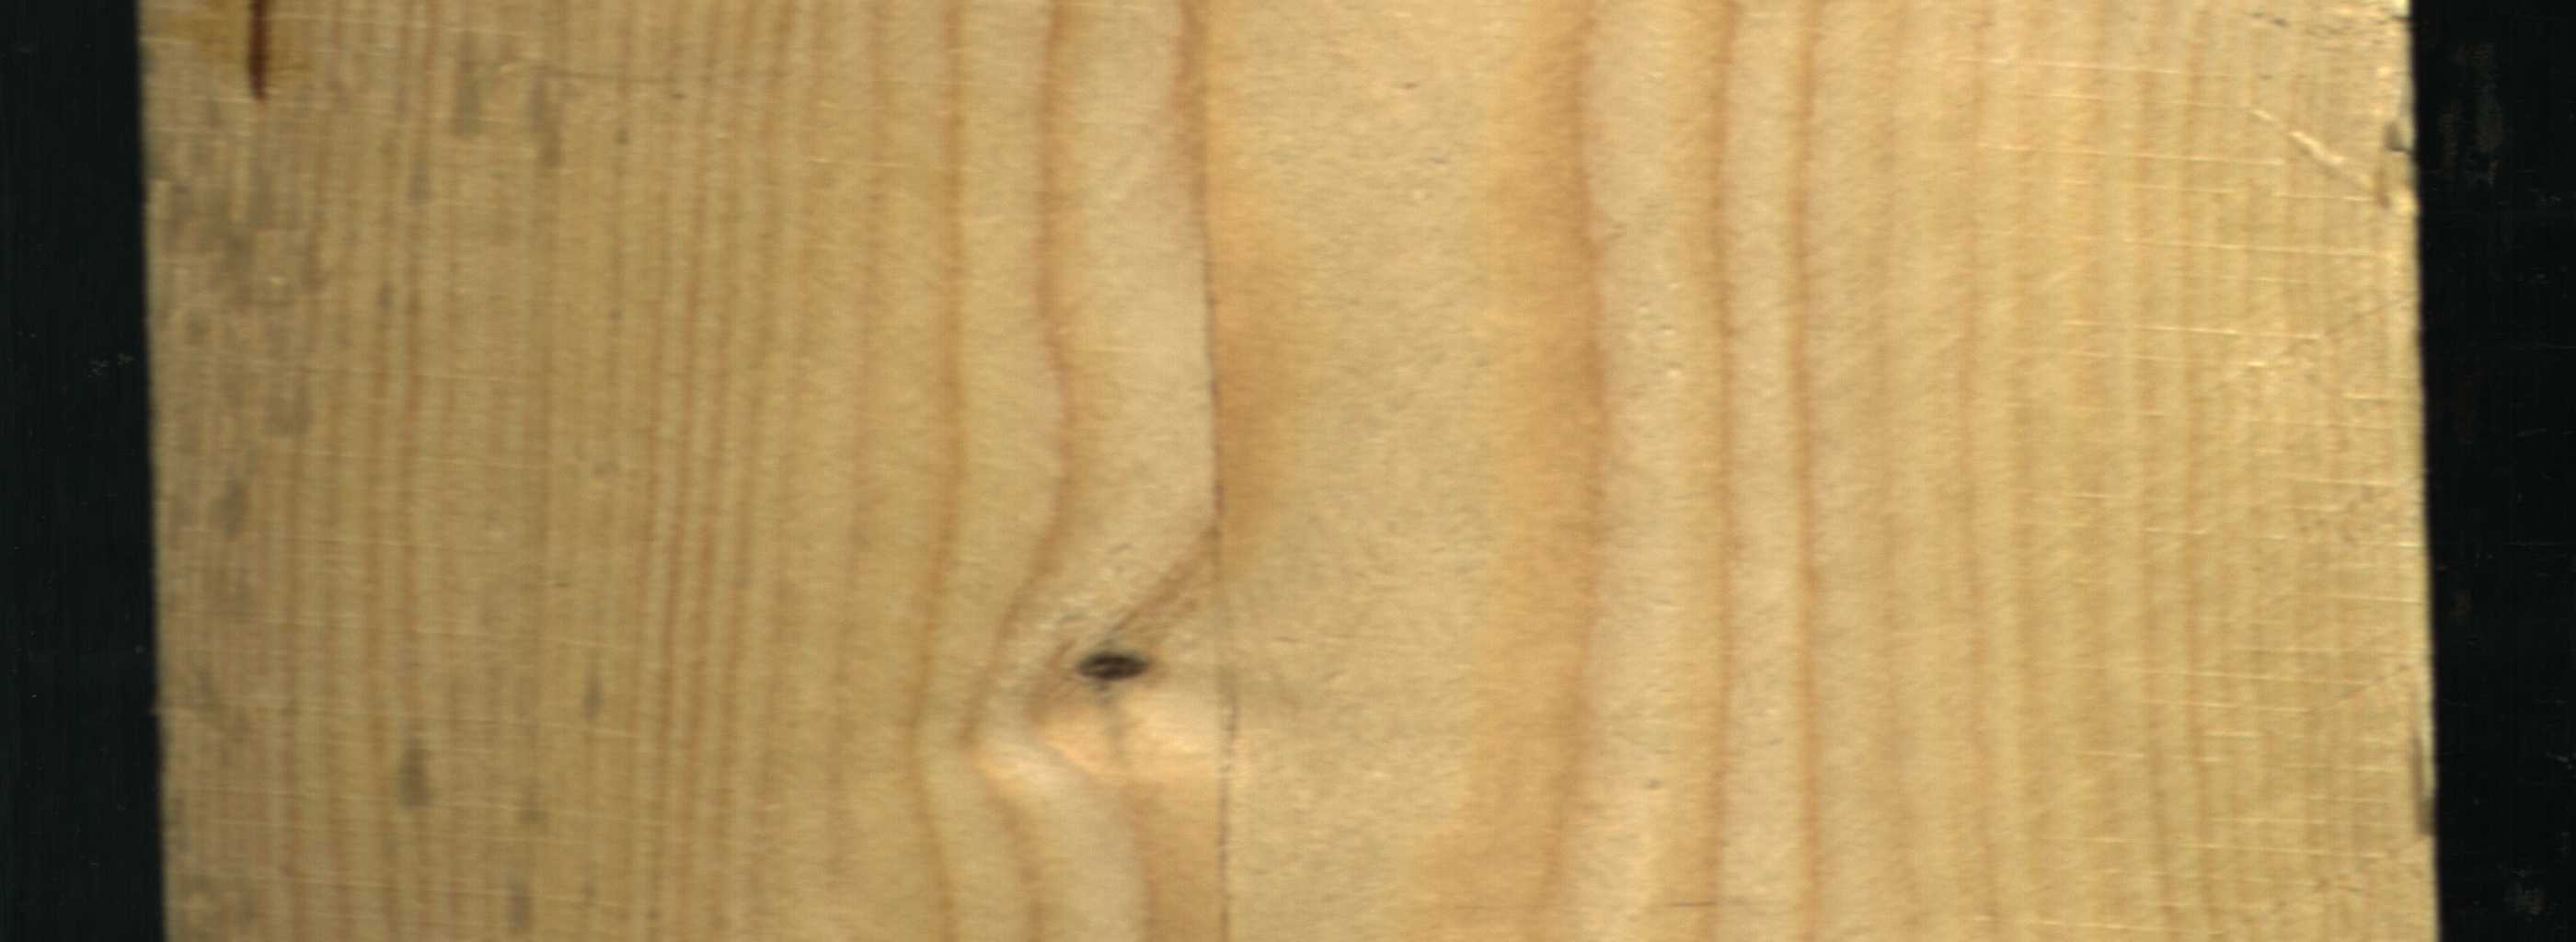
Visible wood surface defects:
resin
Dead_Knot